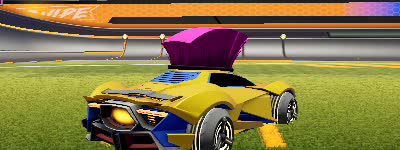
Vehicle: werewolf